Field crop: maize
Growth stage: 2
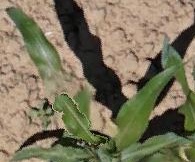
Species: maize